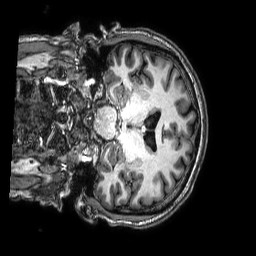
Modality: T1w
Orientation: coronal
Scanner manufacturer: philips
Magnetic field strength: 3 T
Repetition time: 0.008 s
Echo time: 0.00356 s